Question: In HighChart, how can I make a green line appear between my title and my subtitle?
<URL>
'''
title: {
useHTML: true,
text: 'Header Text in Line1 </br> Line&nbsp;2 Text',
style: {
"text-align": "center"
}
},
subtitle: {
// useHTML: true,
text: 'SubTitle',
style: {
"color": "red",
}
}
'''

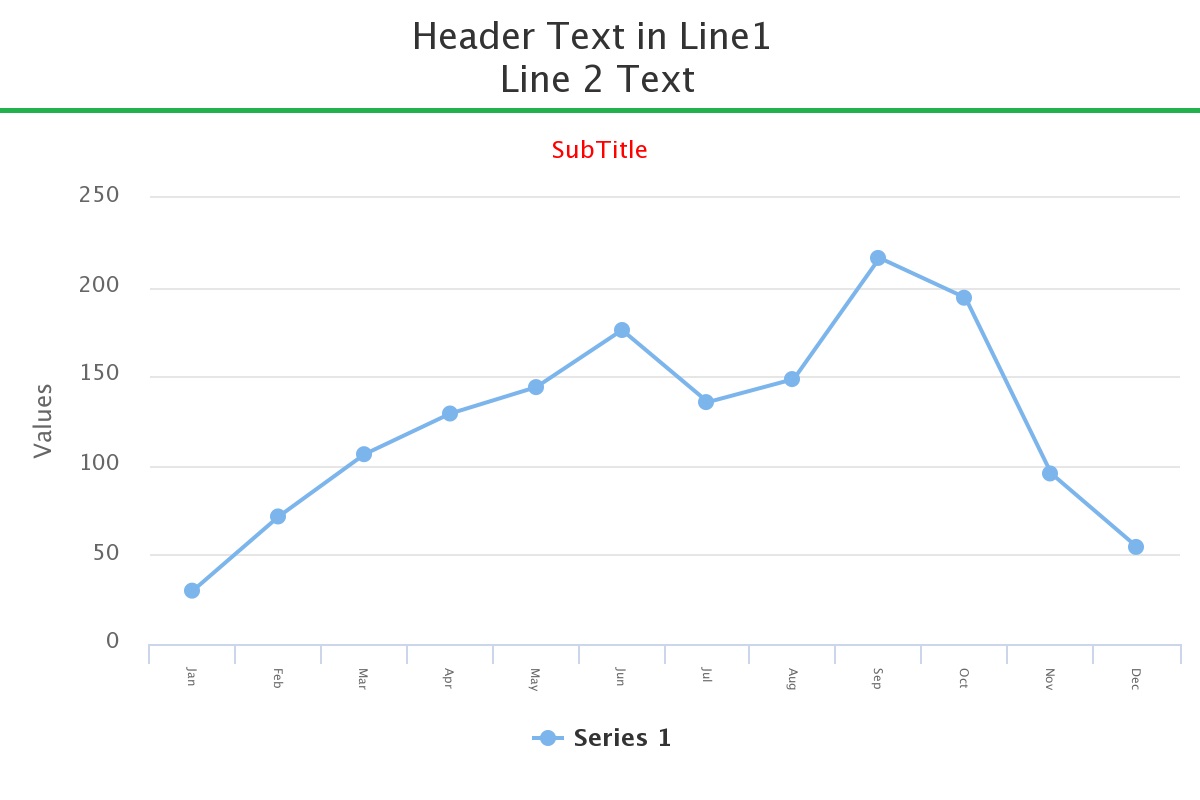
Answer: You can make the title 'display:block' and then set the 'left' to '0px'. Then set the width to '100%'. Now the title spans the whole width of the chart. Now apply a bottom border of green color. You will get the desired effect.
In the style property of the title, you could give
'''
"width": '100%',
"display": 'block',
"left": 0
'''
Have a look at this fiddle - <URL>
Hope this helps!
PS: Someone the original image containing the requirements, attached by the OP in the question, during the edits . I have attached it here for reference, in case someone thinks why the green line spans till the end.
<URL>